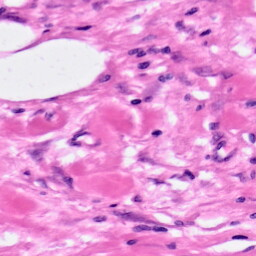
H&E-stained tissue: Pancreatic